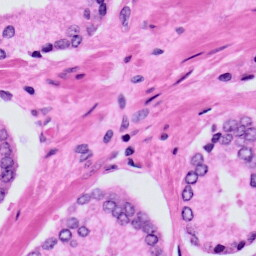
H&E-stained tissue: Prostate